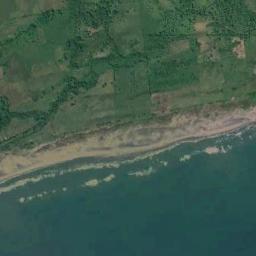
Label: beach